Question: Using the Laravel Administrator package and following the documentation at:
<URL>
- Manufacturer
- ManufacturerModel (a product of the manufacturer)
My goal is to be able to add a setter field to 'edit_fields' on the manufacturers page that will display a drop down of all manufacturers. This field will then be used in a custom action to re-assign all related ManufacturerModels to the Manufacturer selected form the list (in the event of a duplicate or variation in name). This list of Manufacturers will come from the same table as the selected eloquent model to edit.
Is anyone aware of a custom select that can be used here? I have tried the code below, but in either case, i get a text field rather than a drop down.
(model config > edit_fields)
'''
're_assign_models_to' => array(
'setter' => true,
'title' => 'Re-assign models to',
'select' => '(:table)',
'name_field' => 'name',
),
'''
model config > edit_fields
'''
'all_manufacturers' => array(
'setter' => true,
'title' => 'Re-assign models to',
'name_field' => 'name',
),
'''
In base model:
'''
public function getAllManufacturers() { return Manufacturer::all(); }
'''

Thanks! Any help you can provide would be greatly appreciated!
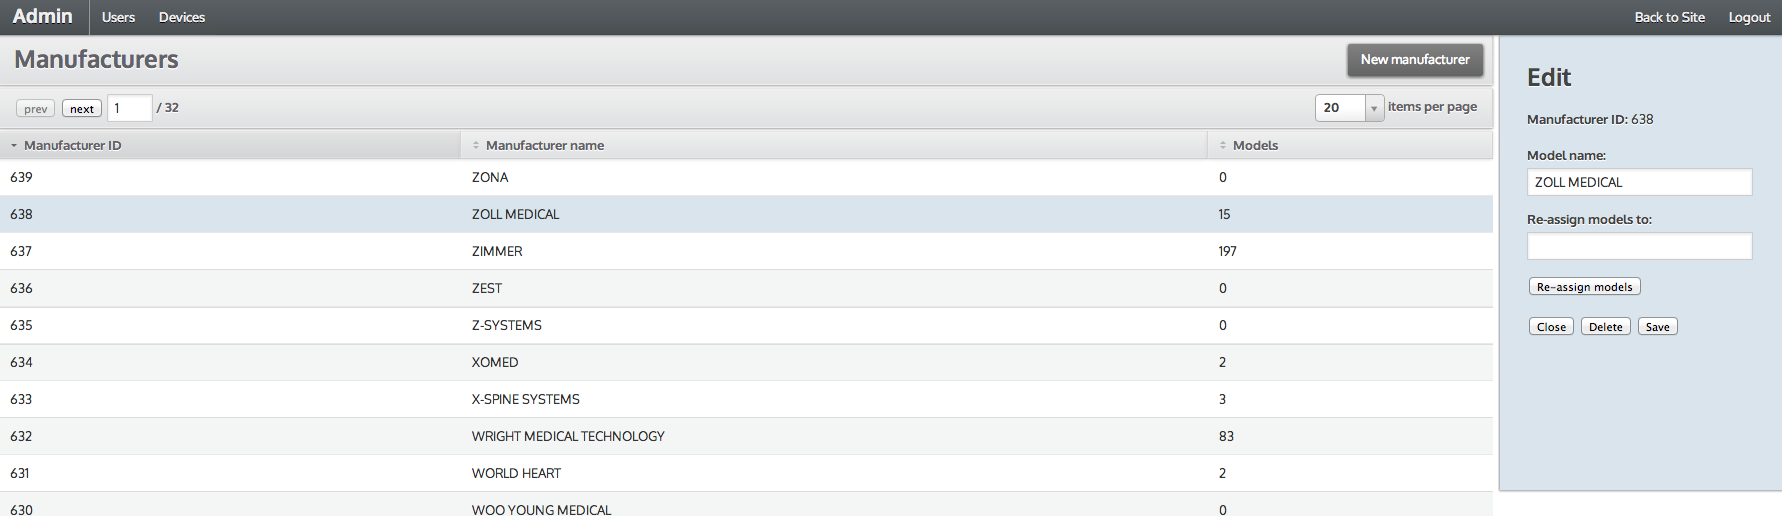
Answer: Got it....
Apparently the enum type can be used with 'options' of a return from eloquent methods.
This works, in case it helps anyone else:
'''
're_assign' => array(
'setter' => true,
'title' => 'Re-assign models to',
'type' => 'enum',
'options' => Manufacturer::orderBy('name', 'asc')->lists('name', 'id')
),
'''
Also - a custom action will not work, as form data doesn't appear to be passed to custom actions. However, creating a mutator in the model that the setter goes after did work.
'''
public function setReAssignAttribute($manufacturer) {
if(empty($manufacturer))
return false;
$this->models()->update(['manufacturer_id' => Manufacturer::where('name', $manufacturer)->first()->id]);
}
'''